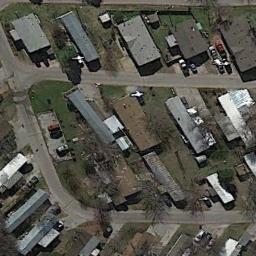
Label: mobile_home_park